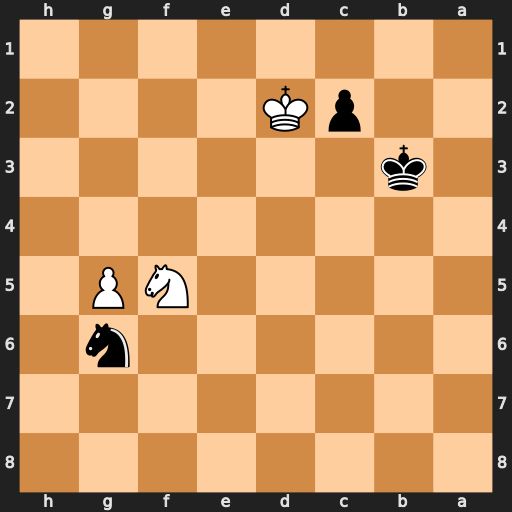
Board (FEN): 8/8/6n1/5NP1/8/1k6/2pK4/8
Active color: b
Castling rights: -
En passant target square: -
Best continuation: Kb2 Ne3 c1=Q+